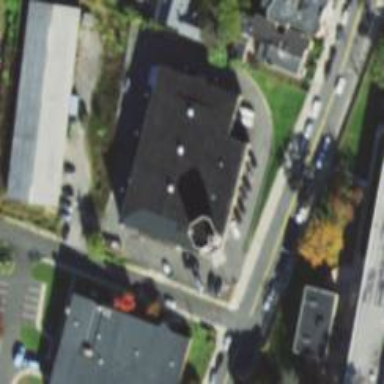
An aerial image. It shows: Police building.